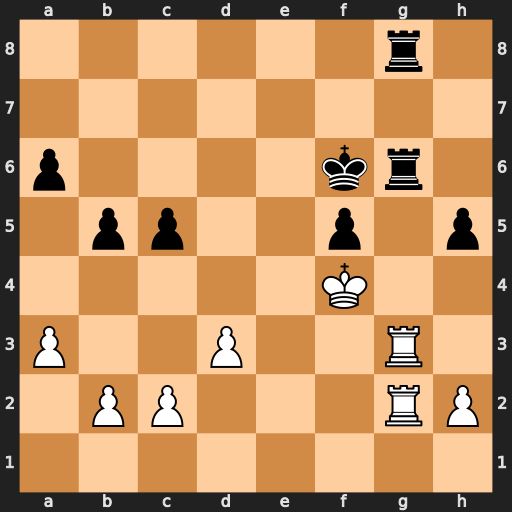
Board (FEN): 6r1/8/p4kr1/1pp2p1p/5K2/P2P2R1/1PP3RP/8
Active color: w
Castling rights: -
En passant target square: -
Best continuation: Rxg6+ Rxg6 Rxg6+